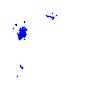
Particle: electron